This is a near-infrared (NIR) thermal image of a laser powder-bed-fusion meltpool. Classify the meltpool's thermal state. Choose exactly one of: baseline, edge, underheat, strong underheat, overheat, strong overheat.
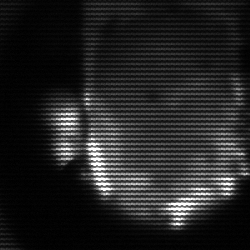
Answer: baseline